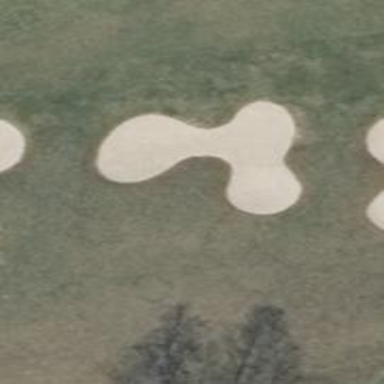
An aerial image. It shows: Sandy area is golf bunker.